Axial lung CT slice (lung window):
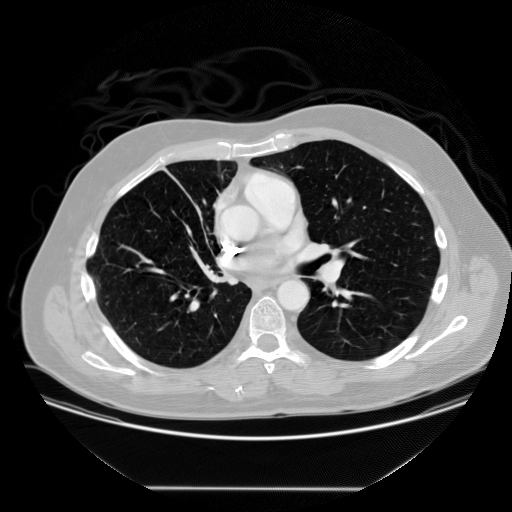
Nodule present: no